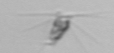
Label: Calciopappus